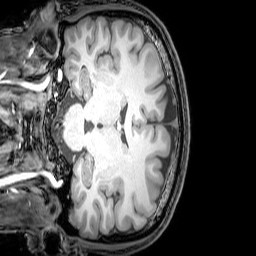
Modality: T1w
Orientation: coronal
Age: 22
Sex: male
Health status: healthy
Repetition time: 0.081 s
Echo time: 0.037 s